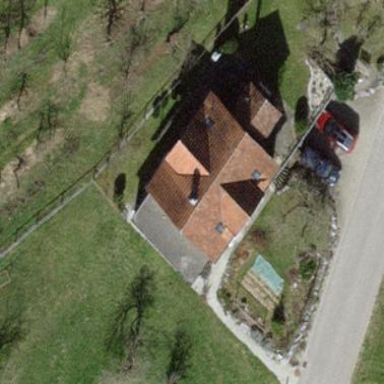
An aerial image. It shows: Detached building.